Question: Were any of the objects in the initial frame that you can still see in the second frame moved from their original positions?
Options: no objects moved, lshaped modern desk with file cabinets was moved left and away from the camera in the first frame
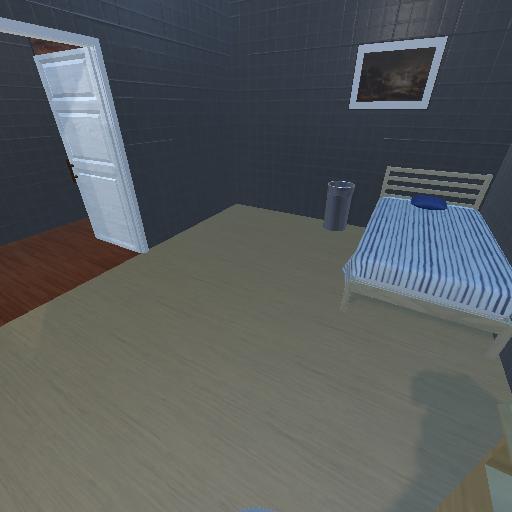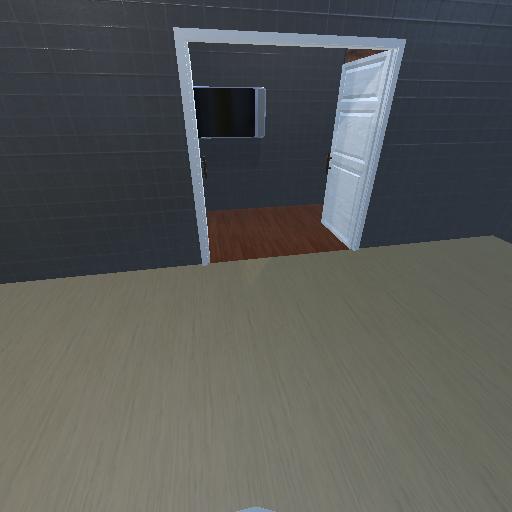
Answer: no objects moved